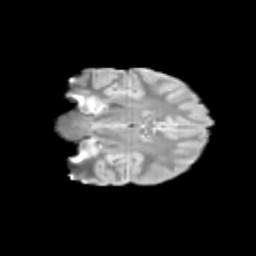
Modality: T2w
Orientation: coronal
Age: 13
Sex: female
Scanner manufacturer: siemens
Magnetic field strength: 3 T
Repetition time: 3.8 s
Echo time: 0.07 s